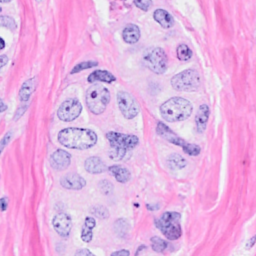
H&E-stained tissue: Breast